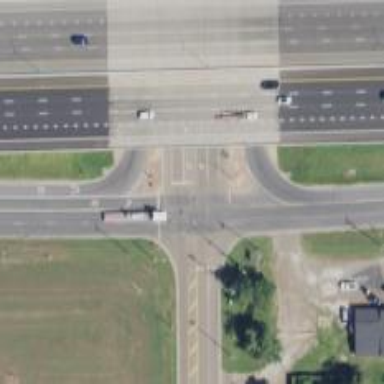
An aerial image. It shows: Secondary link road leading to turnaround junction.